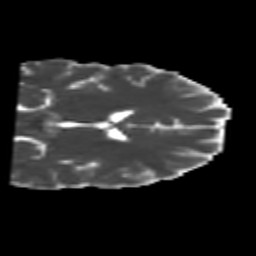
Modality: MD
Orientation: coronal
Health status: healthy
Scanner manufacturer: siemens
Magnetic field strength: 3 T
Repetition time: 10 s
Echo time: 0.092 s